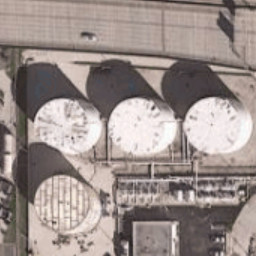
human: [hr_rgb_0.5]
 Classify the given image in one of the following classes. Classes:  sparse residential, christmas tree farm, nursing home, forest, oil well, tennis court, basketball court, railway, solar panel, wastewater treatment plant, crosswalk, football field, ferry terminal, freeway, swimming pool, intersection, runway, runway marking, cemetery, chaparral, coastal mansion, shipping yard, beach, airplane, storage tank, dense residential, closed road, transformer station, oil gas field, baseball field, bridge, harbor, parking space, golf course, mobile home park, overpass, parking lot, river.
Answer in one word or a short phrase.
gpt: storage tank